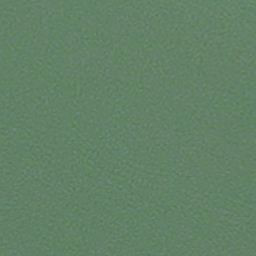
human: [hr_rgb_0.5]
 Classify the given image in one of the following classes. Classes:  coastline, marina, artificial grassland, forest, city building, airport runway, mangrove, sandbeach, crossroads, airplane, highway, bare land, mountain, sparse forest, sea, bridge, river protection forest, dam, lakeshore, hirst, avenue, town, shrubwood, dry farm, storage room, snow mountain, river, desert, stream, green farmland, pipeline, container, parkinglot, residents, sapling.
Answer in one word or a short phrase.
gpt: sea